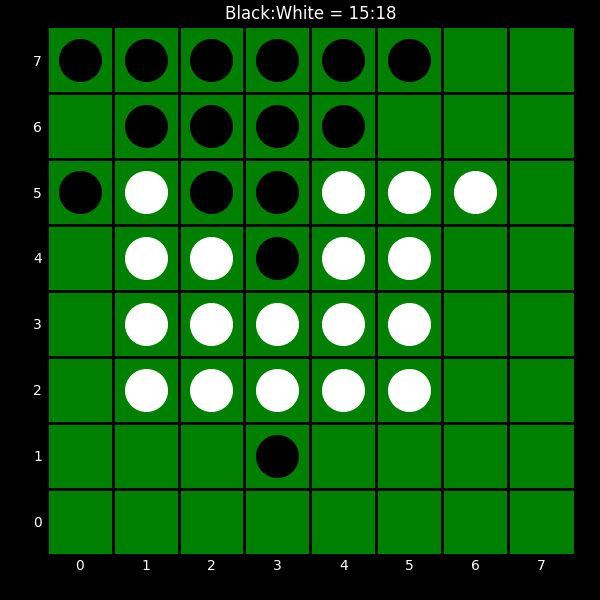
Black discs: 15
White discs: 18